Question: I have a pie chart and I can add labels for it normal way.But I want to add labels with line as following.
I took this image from web as a example. here is my code ,
'''
drawPieCharts = function(dev,title,data){
$('#'+dev).empty();
var plot = $.jqplot(dev, [data], {
title: {
text: title,
fontWeight: 'bold',
fontSize : '16',
show: true
},
grid: {
drawBorder: false,
drawGridlines: false,
background: '#ffffff',
shadow:false,
//diameter : 30
},
axesDefaults: {
},
highlighter: {
show: true,
formatString:'%s , P%',
tooltipLocation:'n',
useAxesFormatters:false
},
seriesDefaults:{
renderer:$.jqplot.PieRenderer,
rendererOptions: {
showDataLabels: true,
dataLabelThreshold: 0,
dataLabelPositionFactor: 1.05,
dataLabels : mapSeperater(data)[0],
padding: 2
}
},
});
'''
}
And also I have another problem I want to bold the title of the chart and in this way it doesn't work. Is there a way to do that?
Thank you.
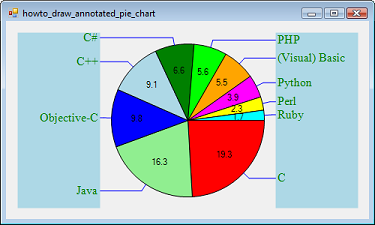
Answer: i'm looking for the same, not successful yet.
but for the title maybe you can try to style the div with the class "jqplot-title", that's where the title is rendered.
in jquery would be something like that:
'$(".jqplot-title").wrap("<b></b>")'
EDIT:
sorry i had no time to jsfiddle it, but you can try it and get the idea. looks a little awful but you can make it better.
what i did was putting labels of the slices outside the pie and draw some lines from the center to these labels.
..i came with something like this:
'''
series: [{
renderer: $.jqplot.PieRenderer,
rendererOptions: {
diameter: 140,
showDataLabels: true,
dataLabelThreshold: 0, //minimum area to show a label, (i want all the labels)
dataLabelPositionFactor: 2.3, //in function of the radius, how far show the label
dataLabels: 'label',
dataLabelFormatString: '%s',
//(just more options, etc, etc)
plot = $.jqplot("myDivHere", [data], options).replot(); // <-- that's for me
// ******************************
// HERE COMES THE MAGIC:
//
var w = $("#myDivHere .jqplot-series-shadowCanvas").width();
var h = $("#myDivHere .jqplot-series-shadowCanvas").height();
x1 = (w/2);
y1 = (h/2);
var canvas = $("#myDivHere .jqplot-series-shadowCanvas")[0];
var context = canvas.getContext('2d');
$(".jqplot-pie-series.jqplot-data-label").each(
function(){
var l = $(this).position().left;
var t = $(this).position().top;
console.log("x1, y1 are: ["+x1+", "+y1+"]
l, t are ["+l+", "+t+"]");
context.beginPath();
context.moveTo(x1, y1);
context.lineTo(l, t);
context.stroke();
});
'''
I have no more time to work on this this week, so you could use it as awful it is and make it better. or wait for a better solution to show up.
Greetings!!
Ahh, and if you can make it better, please share it with me.